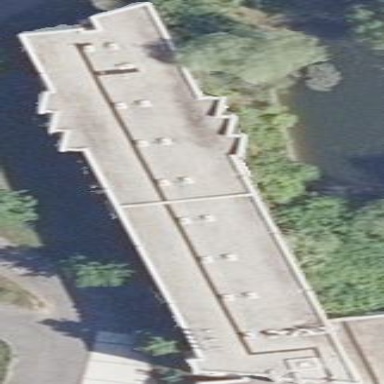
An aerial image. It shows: Building.